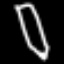
Label: pencil